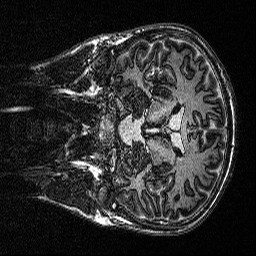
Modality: MP2RAGE
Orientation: coronal
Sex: male
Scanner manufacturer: siemens
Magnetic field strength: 3 T
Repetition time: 5 s
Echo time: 0.00292 s